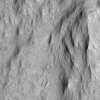
Atmospheric dust classification: not_dusty